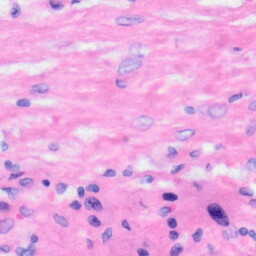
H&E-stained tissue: Liver